Question: I am trying to use java 8 streams in order to perform a manipulation on a list of 'Message' and 'Member'.
A 'Message' is a entity from my domain model. A 'Message' has a 'sender' field and a 'receiver' field of type 'Member'.
A 'Member' is the second entity from my domain model. A 'Member' has a collection of sent messages and a collection of received messages.
:
'''
@Entity
public class Member implements UserDetails {
private static final long serialVersionUID = 1L;
@Id
@GeneratedValue(strategy = GenerationType.AUTO)
private Long id;
...
@OneToMany(fetch = FetchType.LAZY, mappedBy = "sender")
private Collection<Message> sentMessages;
@OneToMany(fetch = FetchType.LAZY, mappedBy = "recipient")
private Collection<Message> receivedMessages;
@Version
private Integer version;
'''
:
'''
@Entity
public class Message {
@Id
@GeneratedValue(strategy = GenerationType.AUTO)
private Long id;
@NotNull
@ManyToOne(fetch = FetchType.LAZY)
private Member sender;
@NotNull
@ManyToOne(fetch = FetchType.LAZY)
private Member recipient;
@NotNull
@Temporal(TemporalType.TIMESTAMP)
@DateTimeFormat(pattern = "dd/MM/yyyy HH:mm:ss")
private Date sendDate;
private boolean messageRead;
@NotNull
@Size(min = 5, max = 500)
@Column(length = 500)
private String text;
@Version
private Integer version;
'''
From a 'Collection<Message>' (the combined list of sent and received messages from a given member) I want to obtain a 'SortedMap<Message, Member>' that contains the latest sent or received message from another member as the key and that other member as the value.
Can anyone please provice pointers or ideas on how to use java 8 streams in order to achieve this?
: Here is a sample input/output as requested:
Input (content of 'message' table):

Output for member with should be messages with
Explanation: the latest sent or received messages involving member with member is message and the latest message involving member with member is message .
Other messages between member and member are older so not taken into account.
The ultimate goal is to achieve a message box such as whatsapp/hangout or fb whereby I display the last sent or received message between the currently logged user and each of the other users.
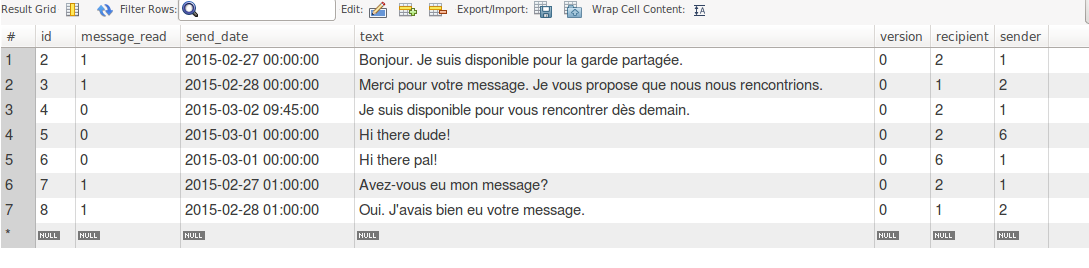
Answer: If I understood well, this (not a one-liner), is a possible implementation:
'''
SortedMap<Message, Member> sortedMap = new TreeMap<>(Comparator.comparing(Message::getSendDate).reversed());
myCombinedCollection.forEach(m -> sortedMap.put(m, m.getRecipient()));
'''
If you really want a one-liner, this should do it:
'''
SortedMap<Message, Member> sort = myCombinedCollection.stream()
.collect(Collectors.toMap(m -> m,
Message::getRecipient,
(m1, m2) -> m2,
() -> new TreeMap<>(Comparator.comparing(Message::getSendDate).reversed())));
'''
The 'toMap' collector can be decompose as the following:
- 'Message'- - -
---
Since your edit, the mapping is actually more complex because you have to take in fact the sending date of the message and the mapping between the sender and the receiver. So you have to create a function that returns a unique mapping (warning: you need that '1->2' has to be the same mapping has '2->1').
This the mapping method I used (you may want to implement your own; it's just for the example):
'''
public String mapping() {
long minId = Math.min(sender.id, recipient.id);
long maxId = Math.max(sender.id, recipient.id);
return (maxId + "->" + minId);
}
'''
Once done, put the messages in the map, and use a downstream collector to get the latest message:
'''
Map<String, Optional<Message>> map = myCombinedCollection.stream()
.collect(groupingBy(Message::mapping, maxBy(Comparator.comparing(Message::getSendDate))));
'''
which results in:
'''
6->2 => Optional[5-Thu Apr 01 00:00:00 CEST 3915:Hi there dude]
2->1 => Optional[4-Fri Apr 02 09:45:00 CEST 3915:Je suis disponible]
'''
The key is not important here since you are only interested in the messages. What you can do is get a 'List<Message>' from this map, filtering the values that are empty first:
'''
List<Message> messages = map.entrySet().stream()
.filter(e -> e.getValue().isPresent())
.map(e -> e.getValue().get())
.collect(toList());
'''
Final output:
'''
[5-Thu Apr 01 00:00:00 CEST 3915:Hi there dude, 4-Fri Apr 02 09:45:00 CEST 3915:Je suis disponible]
'''
I created this small <URL> if you want to see a small implementation.
---
I don't know how those collections are filled; but maybe it's worth to implement a caching map for each member so that when a new message is sent/received, you update the mapping. This would be more efficient than getting all the combined messages.
Hope it helps! :)